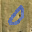
Label: 0